Interaction volume radius: 5 \u00c5
Interaction volume height: 15 \u00c5
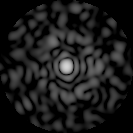
Disorder parameter: 0.8523